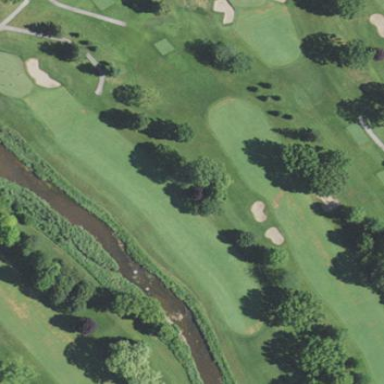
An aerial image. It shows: Golf fairway surrounded by grass.